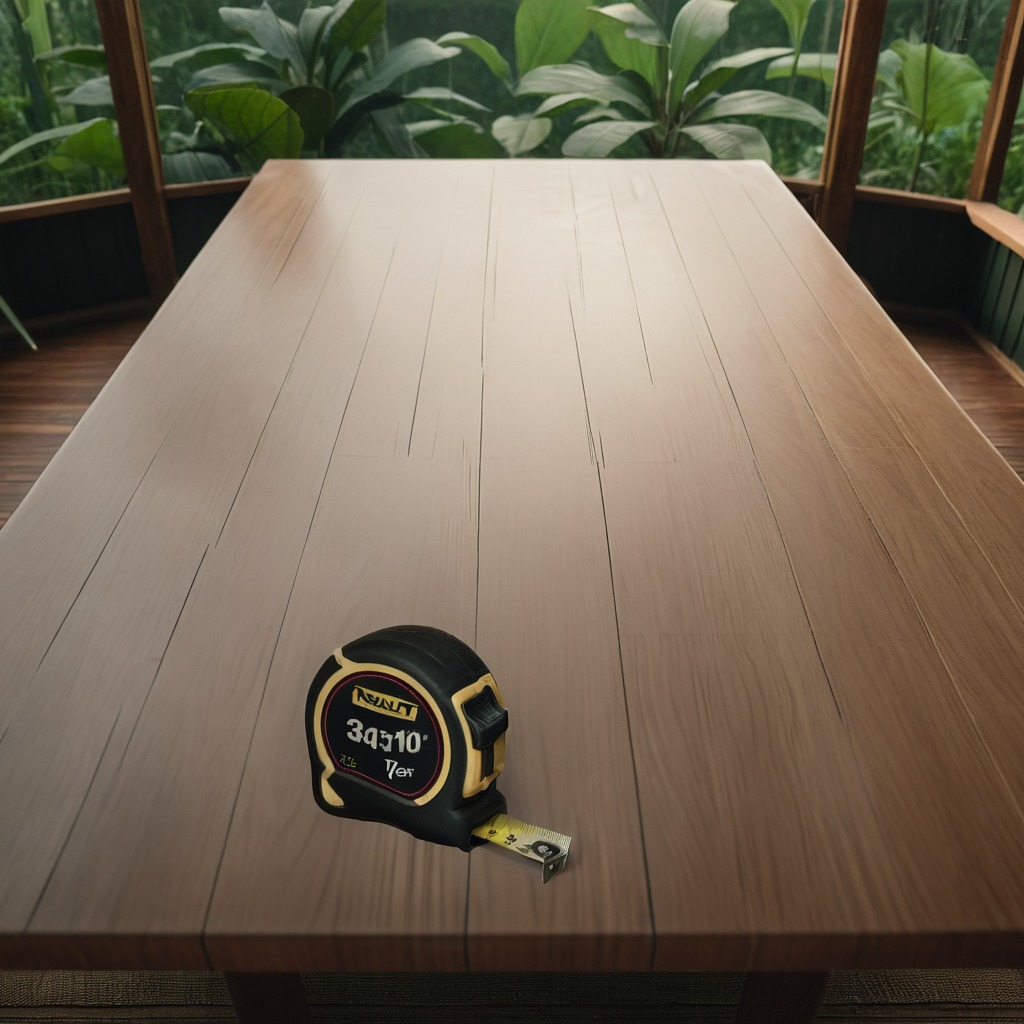
A measuring tape lies on the wooden table inside a jungle field workshop tent humid ambient light worn but